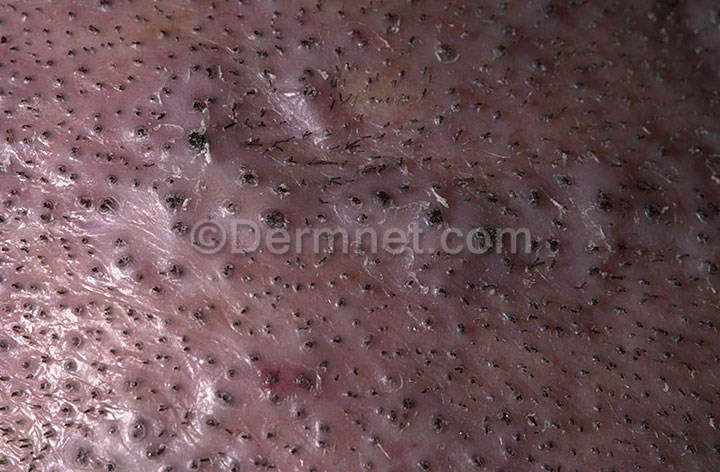
Disease: Hair Loss Photos Alopecia and other Hair Diseases